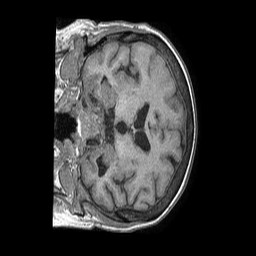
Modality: T1w
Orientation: coronal
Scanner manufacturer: philips
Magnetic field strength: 1.5 T
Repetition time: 0.008446 s
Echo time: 0.003887 s